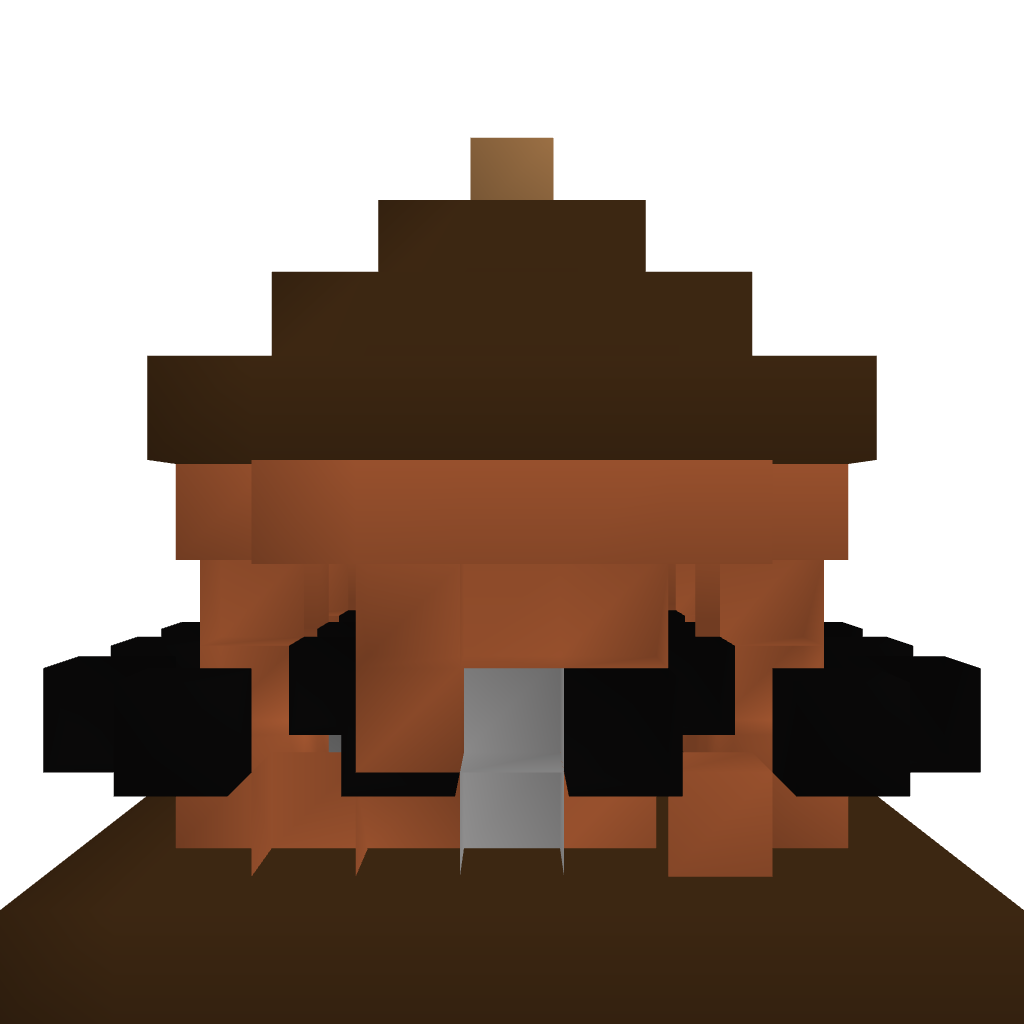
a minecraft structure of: Basic Acacia/Dark Wood House